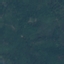
Land use / land cover: Forest